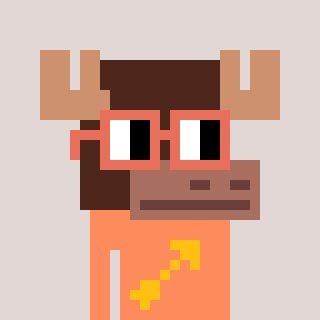
a pixel art character with square orange glasses, a moose-shaped head and a peachy-colored body on a warm background